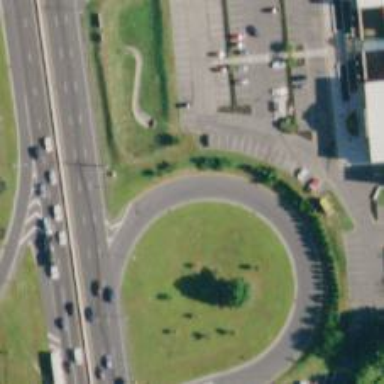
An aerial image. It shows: Trunk_link highway with jughandle junction.